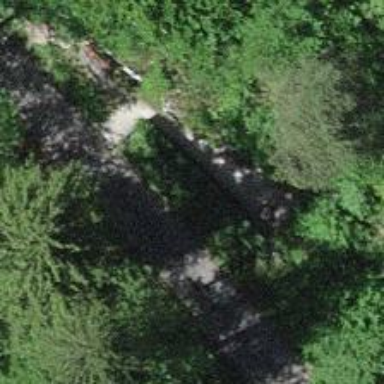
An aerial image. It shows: Historic wayside cross.